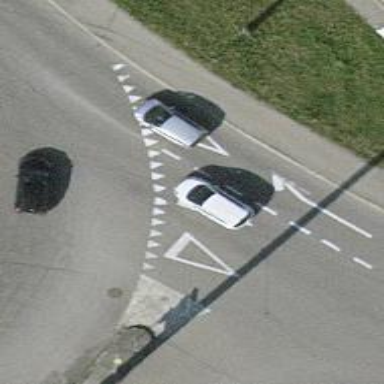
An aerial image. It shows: Secondary road with asphalt surface. The road has trolley wires.